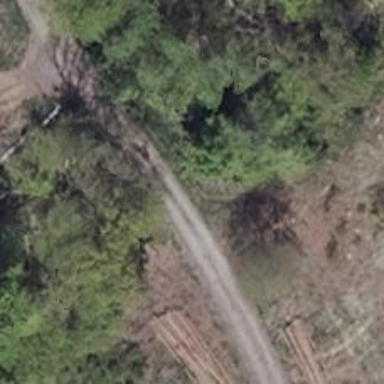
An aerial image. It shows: Well-maintained compacted path with excellent trail visibility.